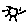
Label: sun